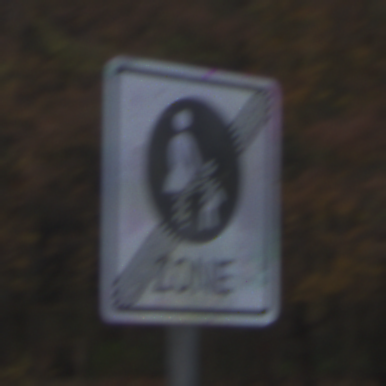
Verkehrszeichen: EndeFussgaengerzone
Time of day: SunriseSunset
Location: Outdoor (Nature)
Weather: PartlyCloudy
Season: Autumn
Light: Natural